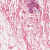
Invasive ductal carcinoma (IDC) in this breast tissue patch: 0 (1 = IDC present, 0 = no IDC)